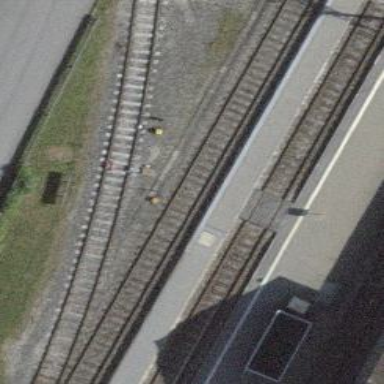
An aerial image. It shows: Public transport stop position along the railway.